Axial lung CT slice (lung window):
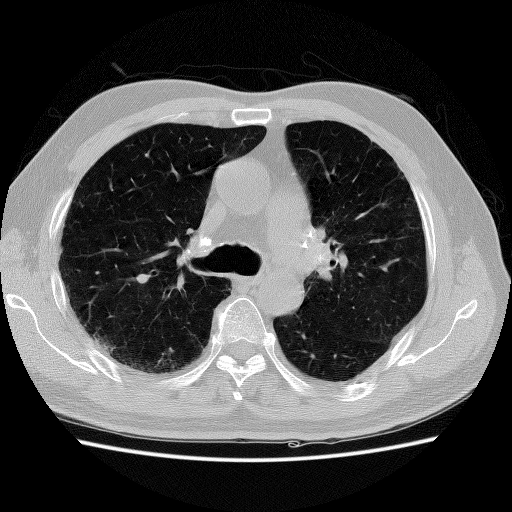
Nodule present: no